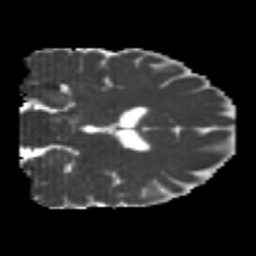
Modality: MD
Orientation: coronal
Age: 23
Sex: male
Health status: healthy
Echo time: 0.074 s